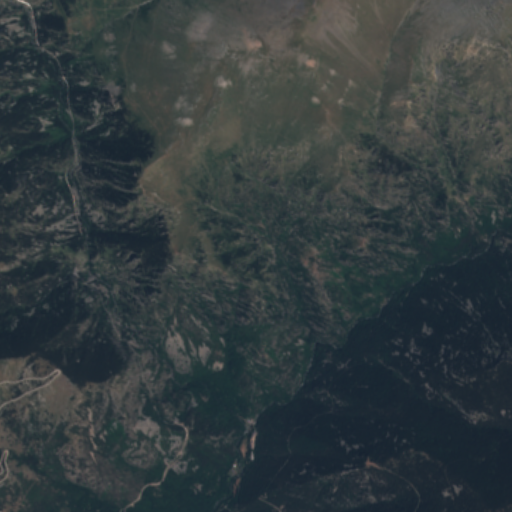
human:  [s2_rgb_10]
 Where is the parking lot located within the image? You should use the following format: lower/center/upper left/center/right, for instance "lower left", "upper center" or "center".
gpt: The parking lot is located in the lower center of the image.
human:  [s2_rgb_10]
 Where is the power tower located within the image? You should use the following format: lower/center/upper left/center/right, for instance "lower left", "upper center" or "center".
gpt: The power tower is located in the lower center of the image.
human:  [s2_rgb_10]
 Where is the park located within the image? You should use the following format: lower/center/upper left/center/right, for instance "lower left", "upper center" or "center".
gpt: There is no park in the image.